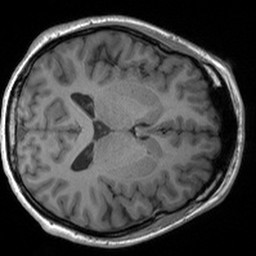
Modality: T1w
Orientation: axial
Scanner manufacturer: siemens
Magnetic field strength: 3 T
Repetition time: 1.54 s
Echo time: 0.00234 s